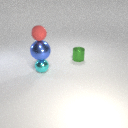
large blue metal sphere below small red rubber sphere